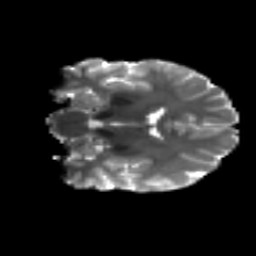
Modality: T2w
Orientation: coronal
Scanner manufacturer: siemens
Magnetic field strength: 3 T
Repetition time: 4.16 s
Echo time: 0.0806 s